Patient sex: M
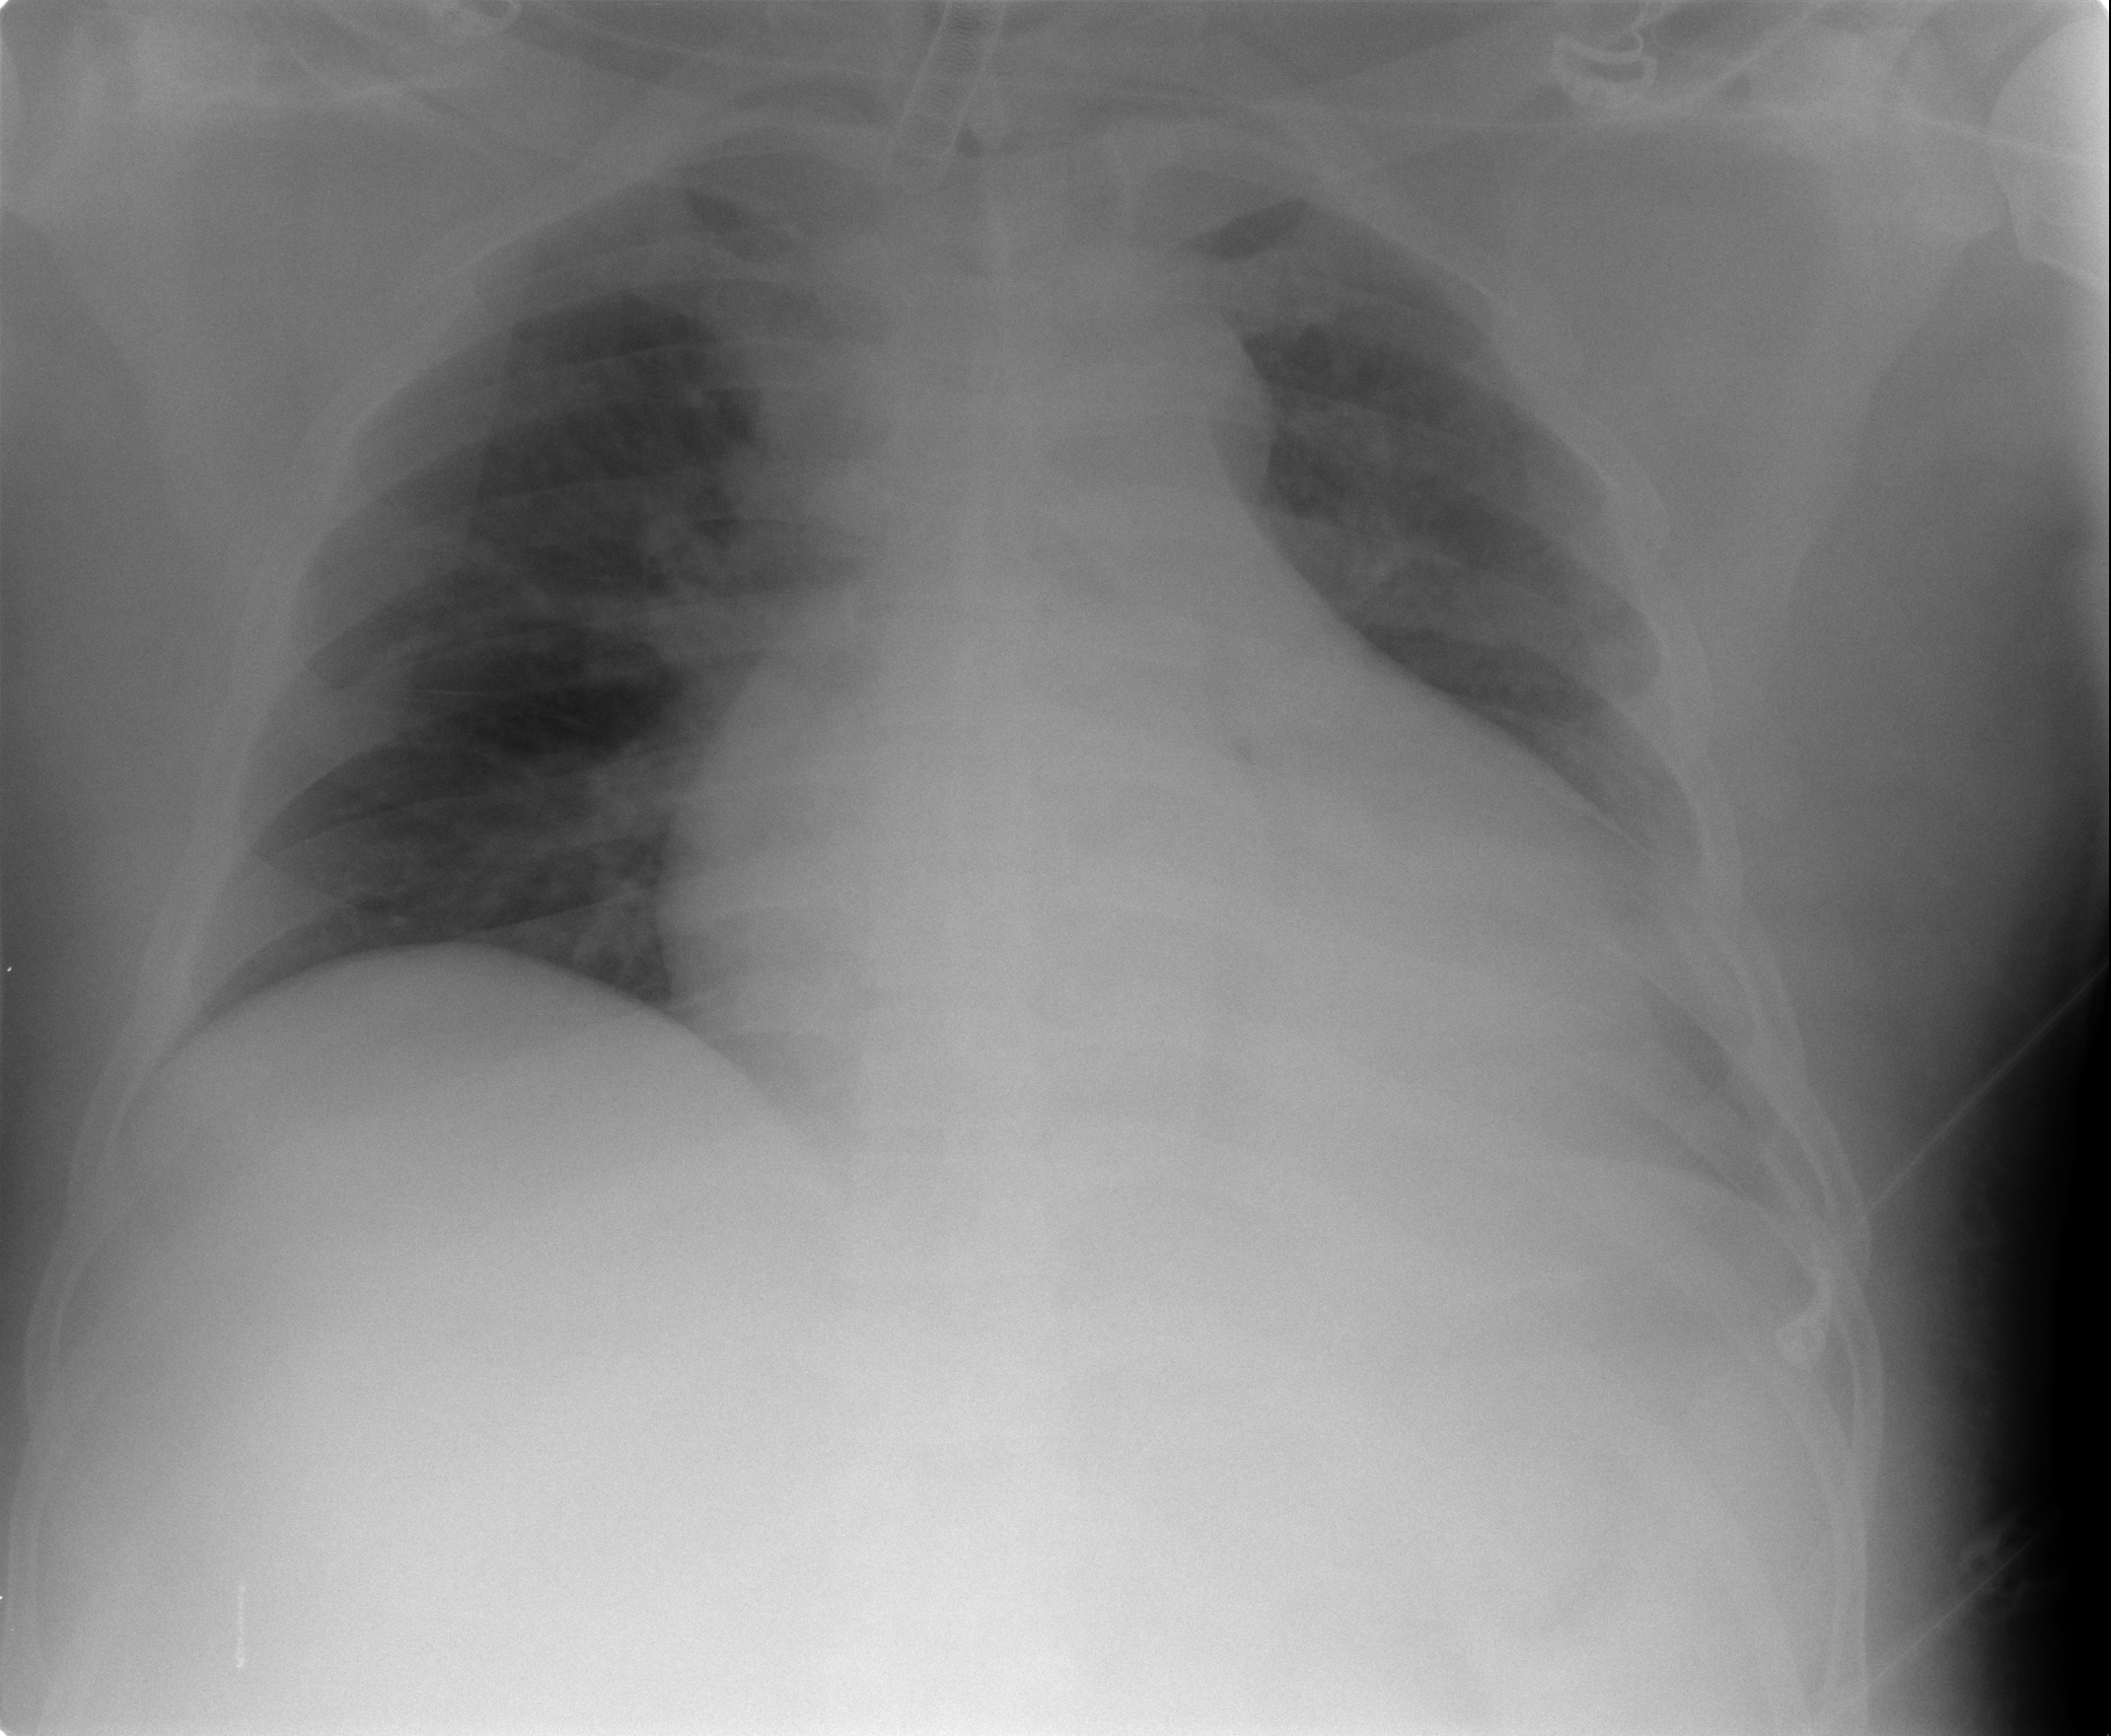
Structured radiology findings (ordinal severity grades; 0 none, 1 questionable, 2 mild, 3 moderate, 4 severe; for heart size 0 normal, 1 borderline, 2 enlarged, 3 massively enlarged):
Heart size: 2
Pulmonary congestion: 2
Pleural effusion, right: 0
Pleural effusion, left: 0
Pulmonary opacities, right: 0
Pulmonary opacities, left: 0
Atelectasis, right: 0
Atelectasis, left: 0